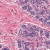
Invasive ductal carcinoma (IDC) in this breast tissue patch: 0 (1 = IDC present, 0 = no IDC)